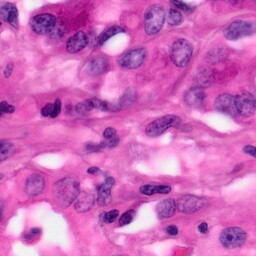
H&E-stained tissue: Pancreatic